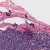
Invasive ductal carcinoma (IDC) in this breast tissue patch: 0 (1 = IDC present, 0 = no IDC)